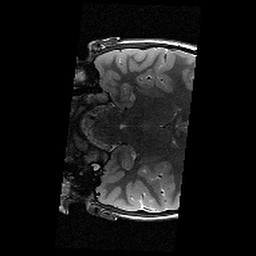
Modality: T2w
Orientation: coronal
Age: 9
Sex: female
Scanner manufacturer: siemens
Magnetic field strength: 3 T
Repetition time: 9.23 s
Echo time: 0.067 s